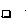
Label: square